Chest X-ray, AP view. Patient: 61 years old, sex M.
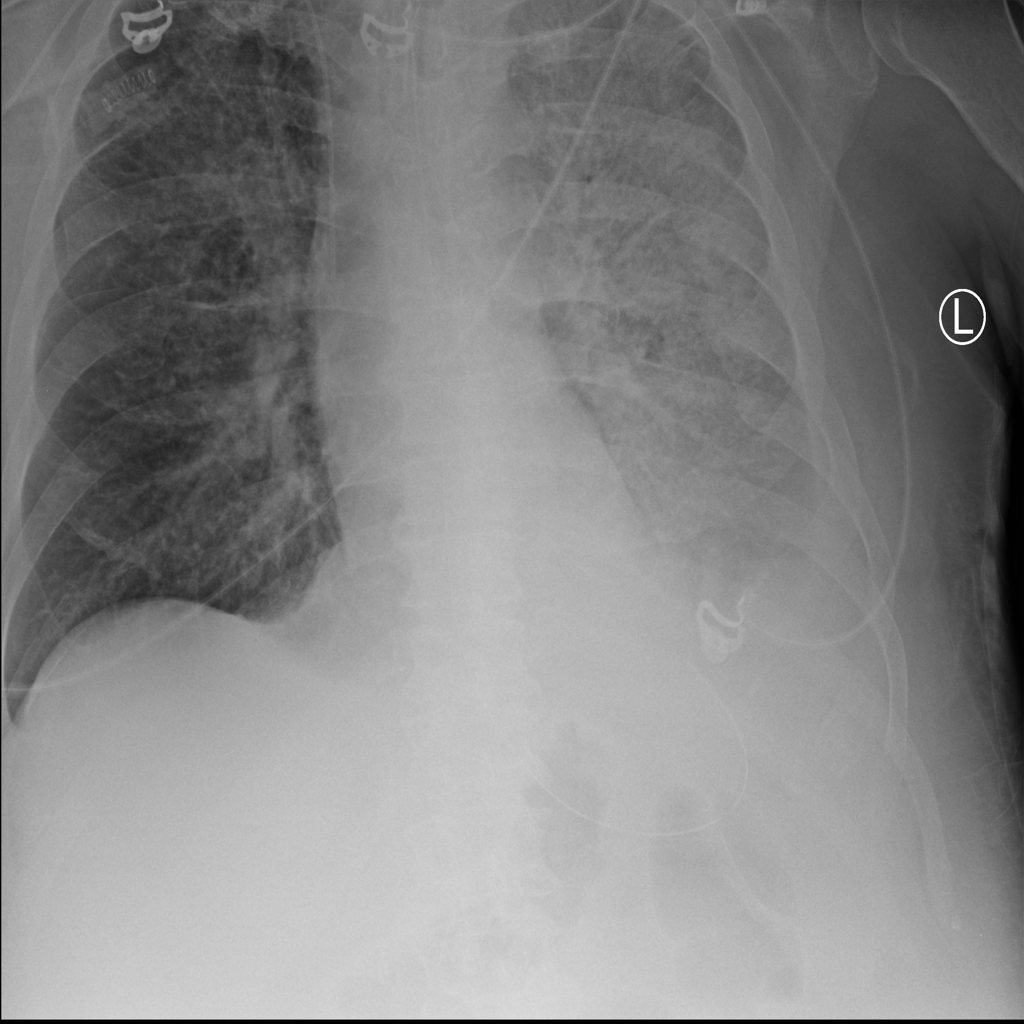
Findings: Edema, Infiltration, Pneumonia